Question: I'd like to add an image sharing function to the Corona SDK app on Android. But I don't want the email/twitter/fb sharing I can write my own code for. What I'd like instead is to use the native "share" function that enables all sharing providers to be selected.
So a popup for this would look like this:

How can this be done in Corona SDK? (and is it possible at all? Not with Corona Enterprise?)
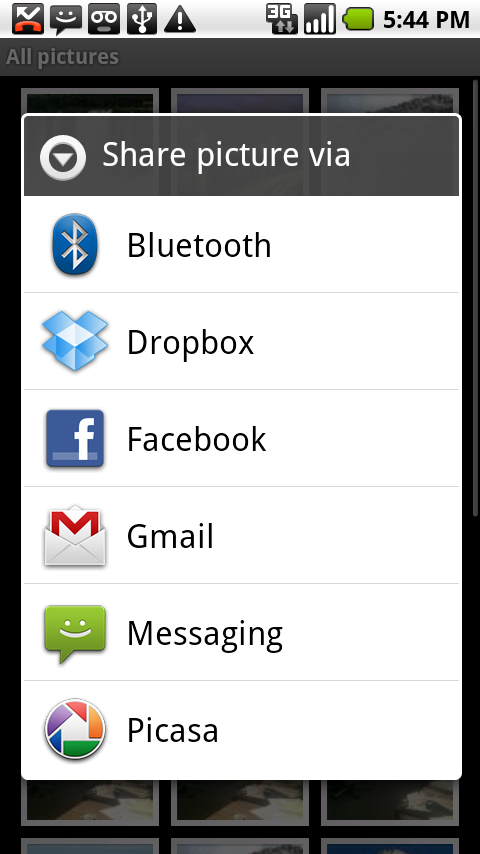
Answer: Corona SDK has a plugin for this. See:
<URL>